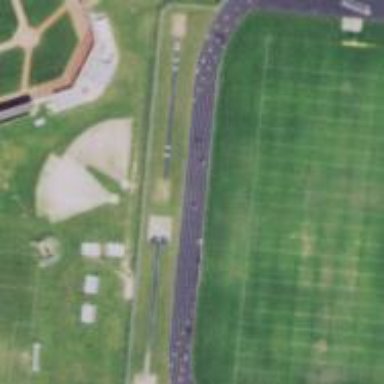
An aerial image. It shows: Athletics track located on leisure land.